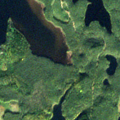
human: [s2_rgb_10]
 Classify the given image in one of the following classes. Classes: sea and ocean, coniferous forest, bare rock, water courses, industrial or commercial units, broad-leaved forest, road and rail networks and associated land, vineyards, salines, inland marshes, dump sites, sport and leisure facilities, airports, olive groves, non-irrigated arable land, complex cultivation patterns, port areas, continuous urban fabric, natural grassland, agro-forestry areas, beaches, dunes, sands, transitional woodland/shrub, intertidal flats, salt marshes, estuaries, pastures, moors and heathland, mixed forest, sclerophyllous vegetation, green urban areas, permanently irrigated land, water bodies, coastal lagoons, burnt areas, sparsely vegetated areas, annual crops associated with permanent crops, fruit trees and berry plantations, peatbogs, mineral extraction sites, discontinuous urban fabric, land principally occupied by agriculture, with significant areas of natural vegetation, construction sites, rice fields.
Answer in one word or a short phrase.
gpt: coniferous forest, water bodies